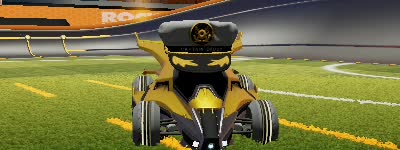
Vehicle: aftershock